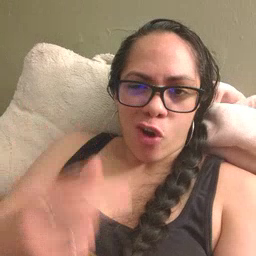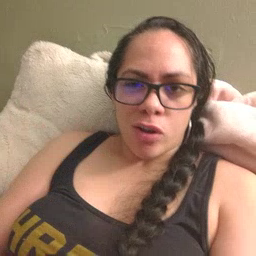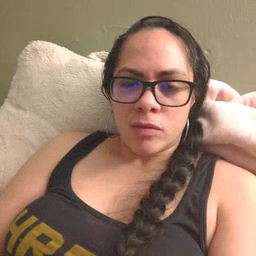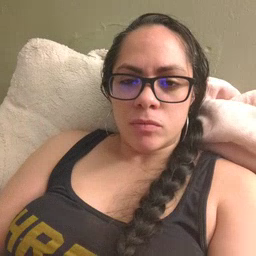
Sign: dog